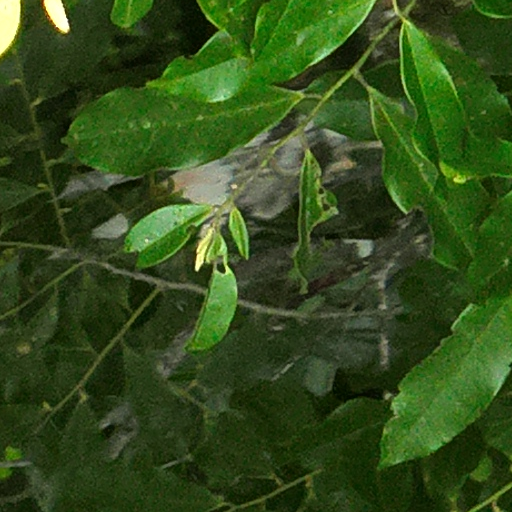
Species: Guatteria lucens
GBIF accepted scientific name: Guatteria lucens
Crown area (m\u00b2): 167.688